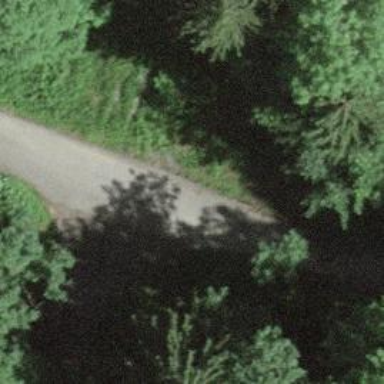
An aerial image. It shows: Track road with bridge.